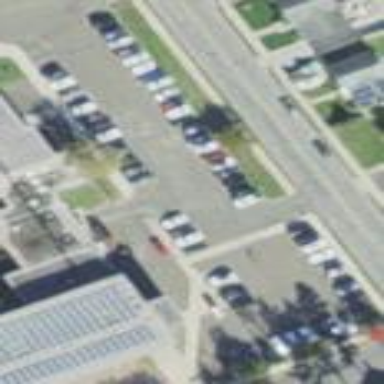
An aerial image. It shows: Parking area.